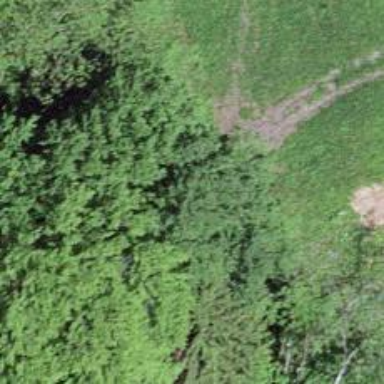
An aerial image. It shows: Path covered with grass.